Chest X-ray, AP view. Patient: 47 years old, sex M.
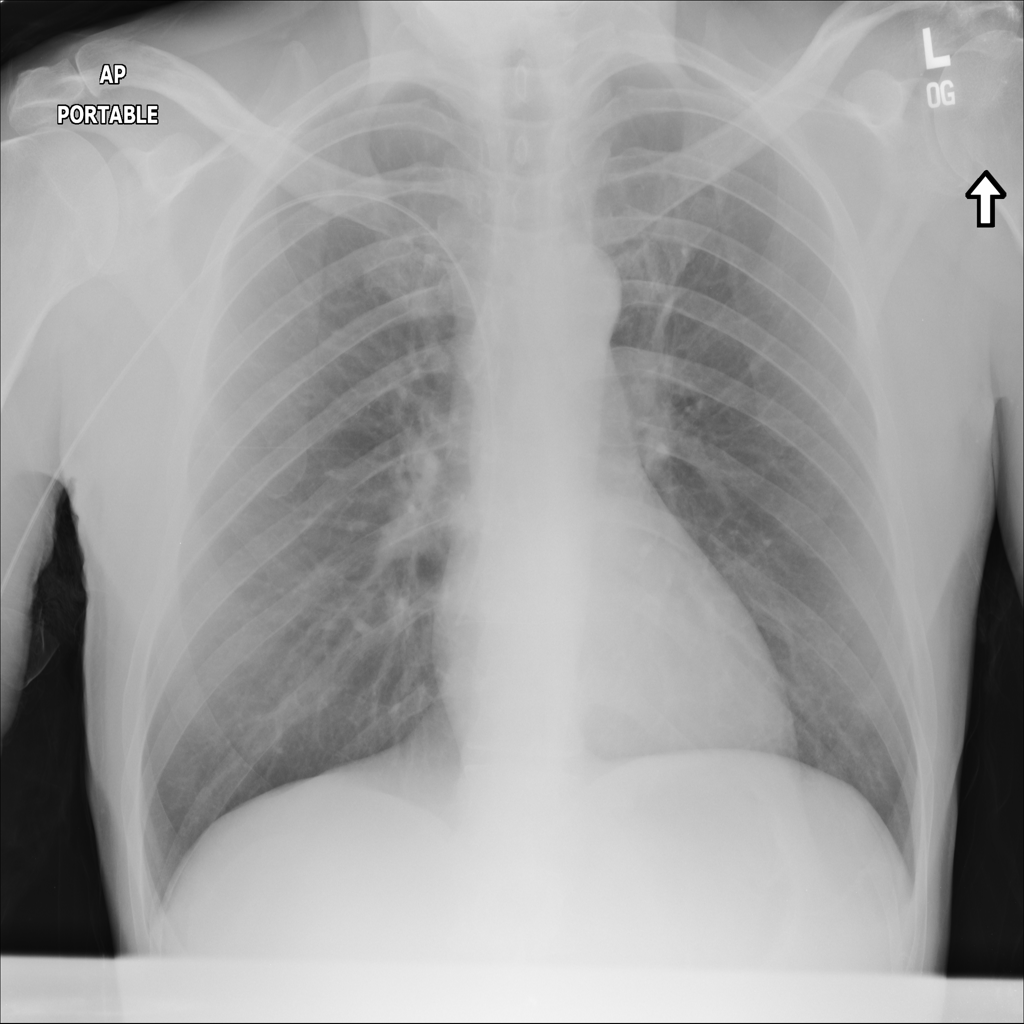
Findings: No Finding